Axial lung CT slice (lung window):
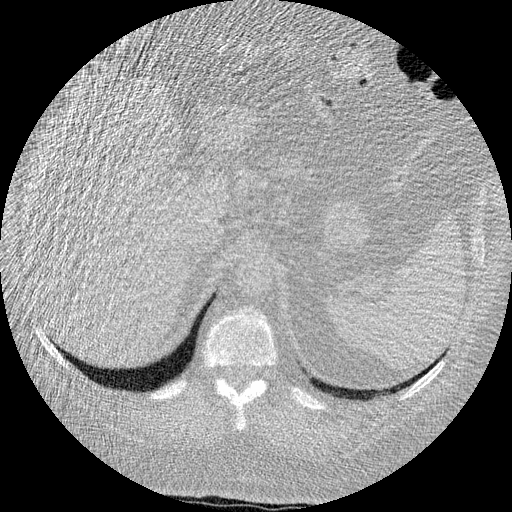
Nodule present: no